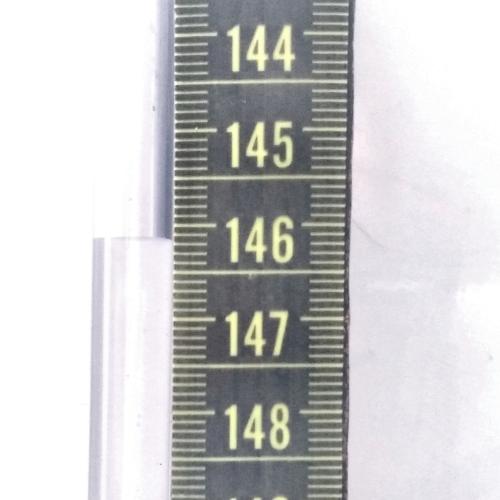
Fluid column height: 146.2 cm